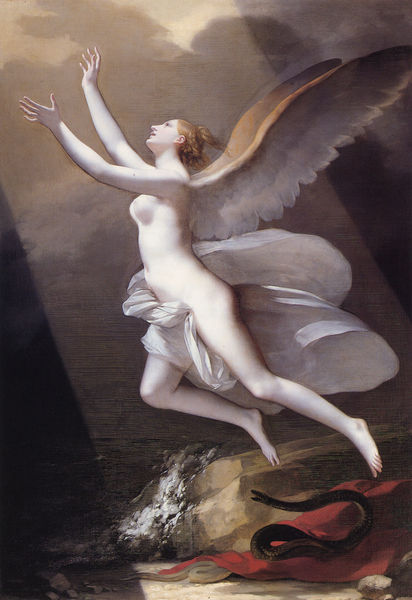
Titel: L'âme brisant les liens qui l'attachent à la terre, Die Seele bricht die Verbindungen, die sie an die Erde halten
Künstler: Pierre Paul Prudhon
Institution: Privatsammlung
Schlagwörter: akt, feder, felsen, flügel, gemälde, gestein, gott, haut, himmel, meer, nackt, schatten, wasser, weiß, wolken, mädchen, bewegung, braun, brust, busen, frankreich, frau, geste, grau, haar, hell, licht, marmor, profil, schwarz, ölbild, blick, rot, schleier, tier, tuch, wolke, beige, malerei, symbolismus, blond, arme, blass, federn, stein, steine, tod, hände, öl, wind, gewässer, sonne, boden, land, figur, gewand, haare, stoff, decke, brünett, kontrast, fliegen, engel, beine, bein, dutt, gischt, welle, wellen, frauenakt, fels, angst, stuck, stufen, halbnackt, laken, flucht, oben, eva, nacktheit, lichtstrahl, porzellan, strahlen, schweben, schönheit, felsig, gefahr, fliegend, angel, schlange, gestik, mythologie, wolcken, rot weiß, schein, fleigen, ausgestreckt, hilfe, versuchung, dramatisch, flehen, märchen, empfang, schlangen, bleich, reflektion, venus, empfangen, erleuchtung, textil, sünde, geflügelt, empor, erzengel, psyche, schwebend, seele, rettung, anmut, lichtkegel, aufsteigen, ange, erhellung, entkommen, simbolismus, angt, anrufen, flehend, hinauf, lichtstehl, meeresschlange, meerschlange, auffahren, engell, ß, ot, frqau